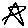
Label: star